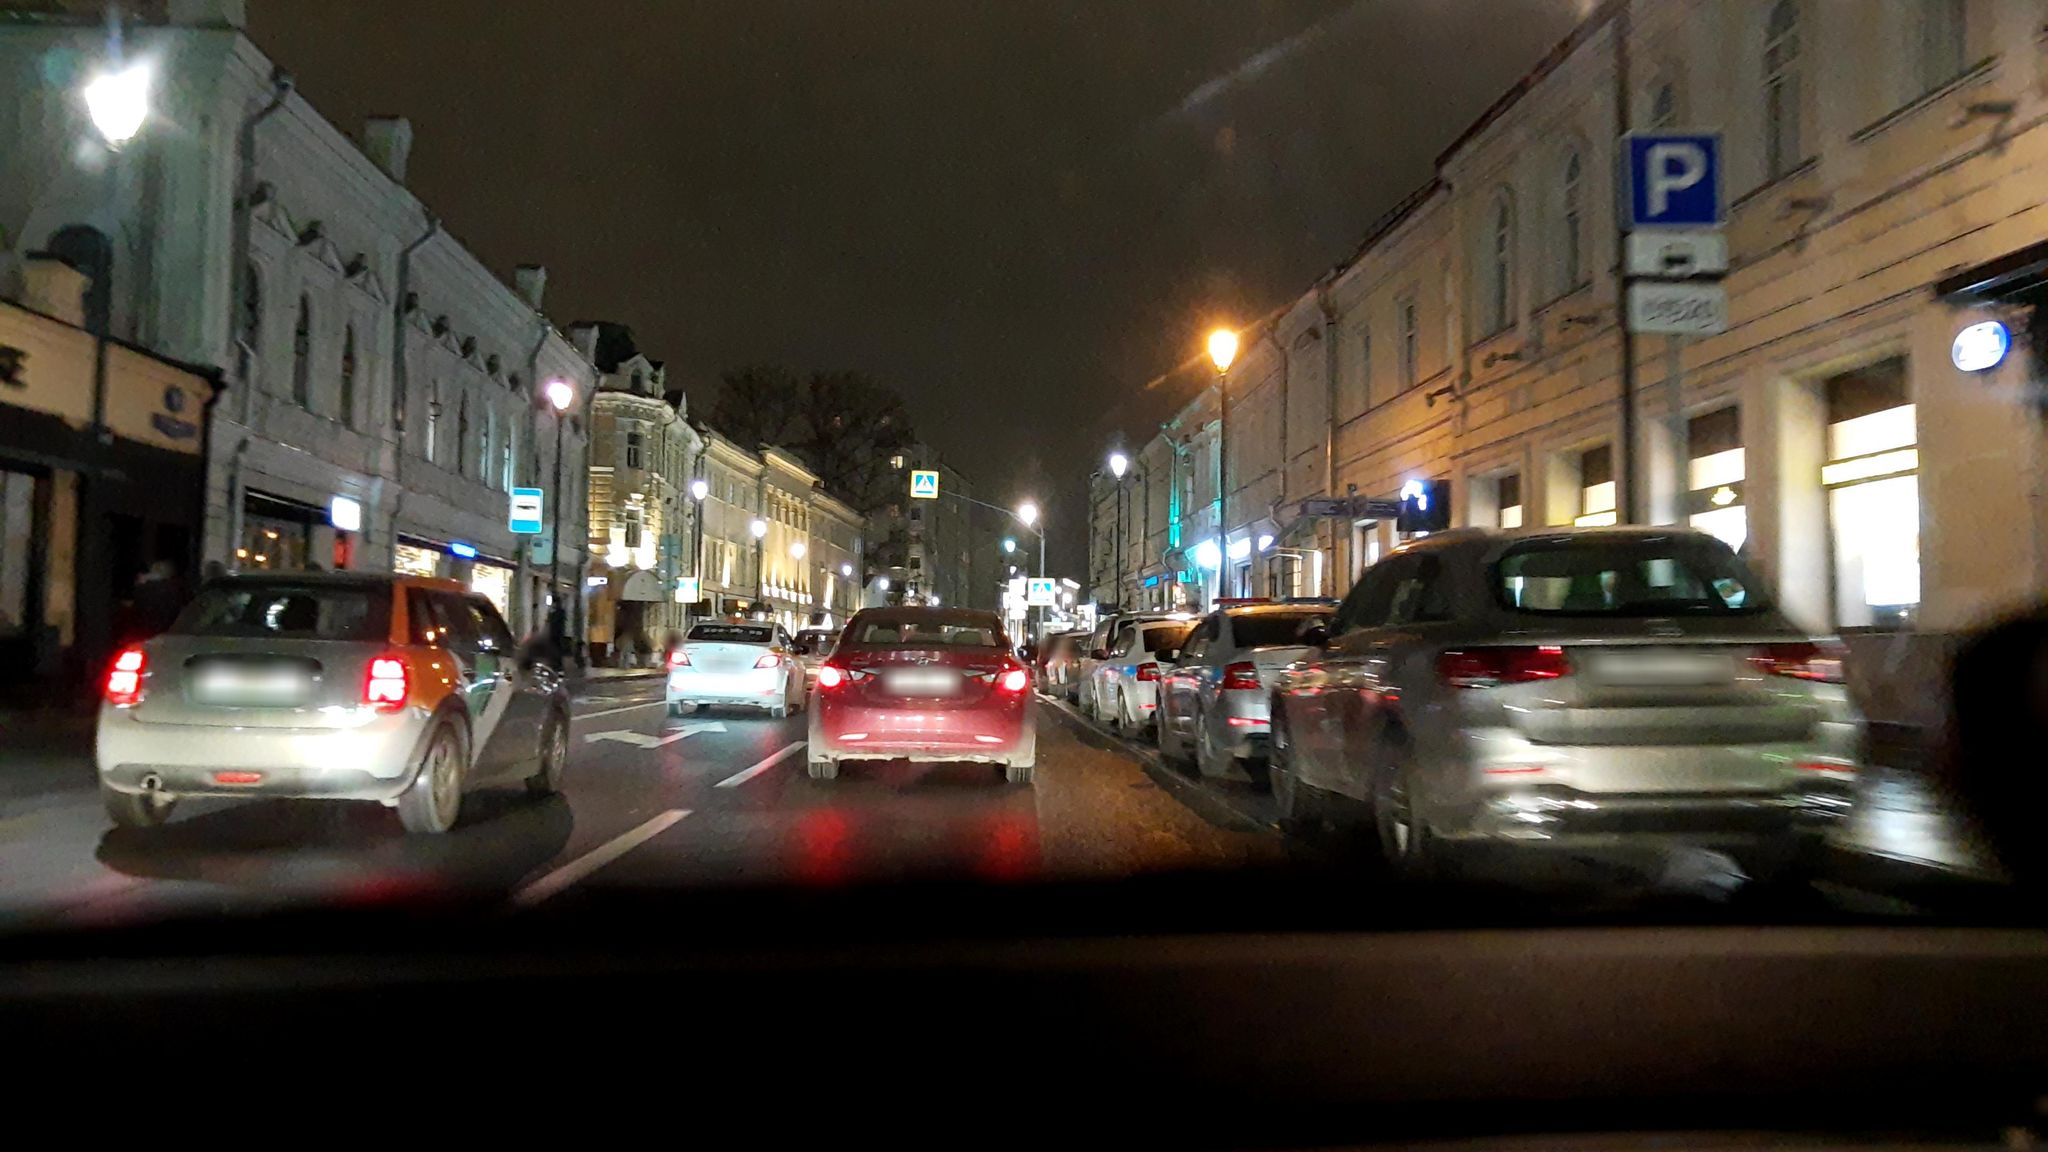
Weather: clear
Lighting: night
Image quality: slightly poor
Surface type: driving surface
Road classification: secondary
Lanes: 3
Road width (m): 2.1
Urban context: urban centre
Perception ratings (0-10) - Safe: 1.84, Lively: 8.01, Beautiful: 6.1, Boring: 2.19, Depressing: 2.26, Wealthy: 5.8